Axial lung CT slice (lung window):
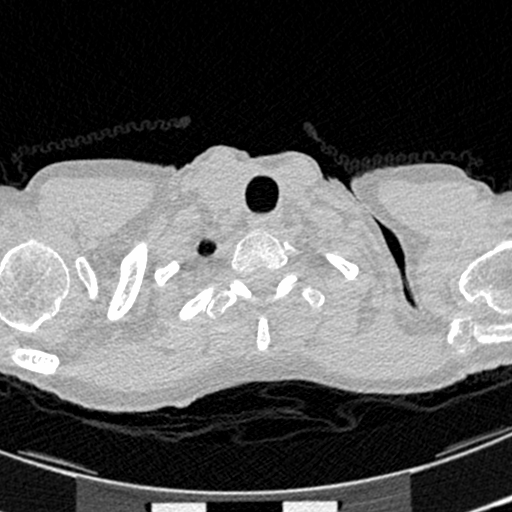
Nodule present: no